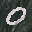
Label: 0